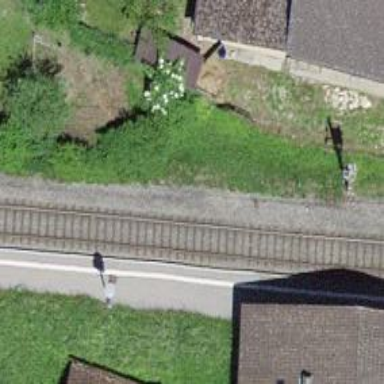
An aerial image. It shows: Railway stop with public transport stop position.